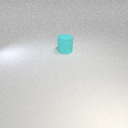
large cyan rubber cylinder